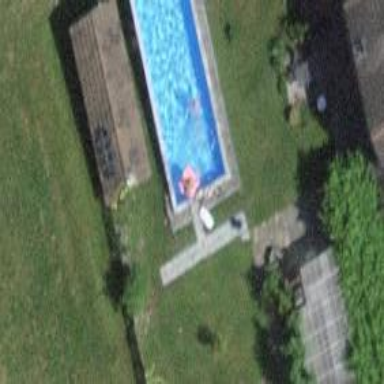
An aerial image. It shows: Swimming pool located in leisure land.